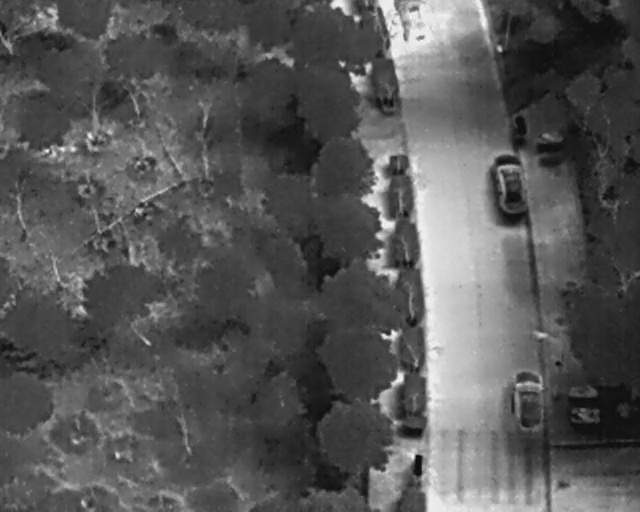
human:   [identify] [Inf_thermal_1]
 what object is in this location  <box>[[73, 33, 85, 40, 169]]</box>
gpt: <ref>1 medium car at the right</ref>